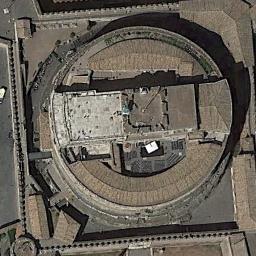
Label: palace